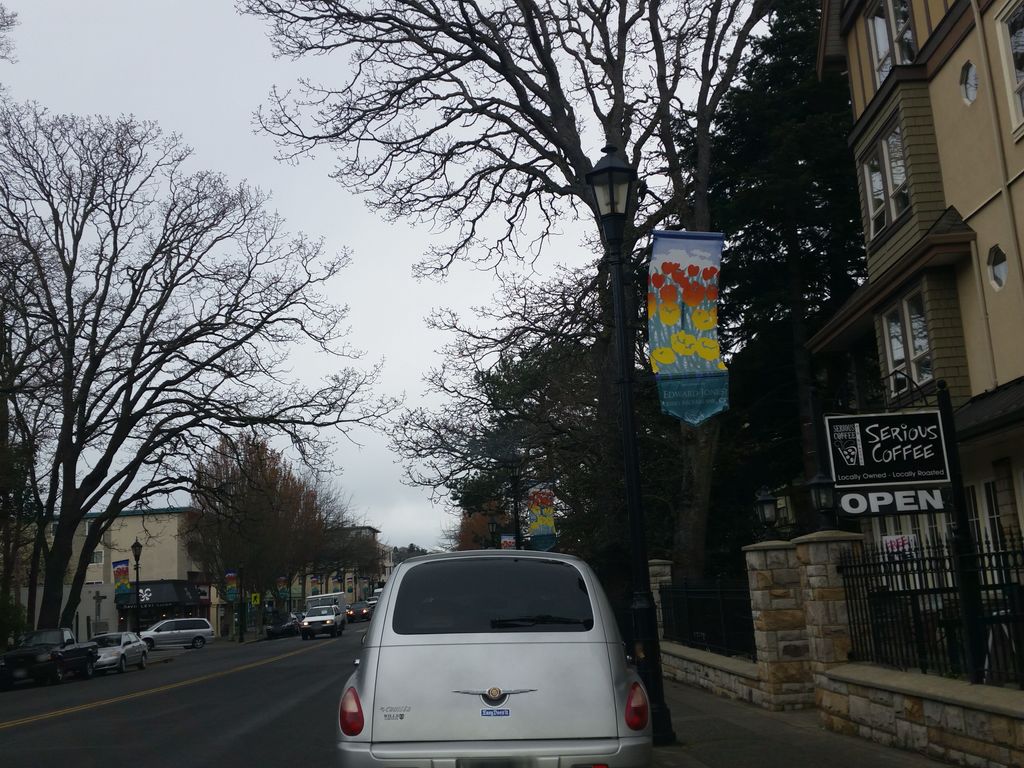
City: victoria